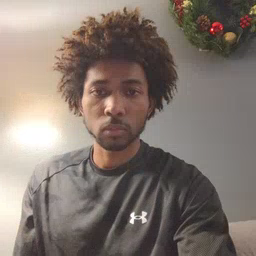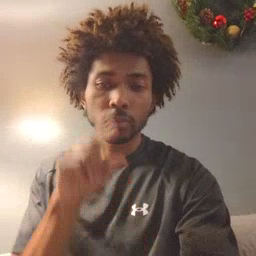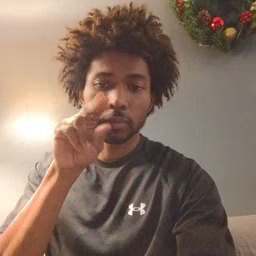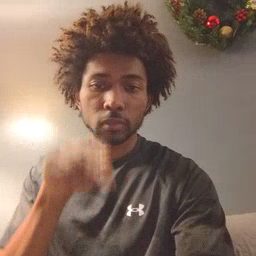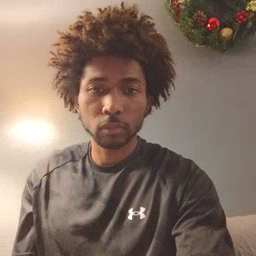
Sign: duck